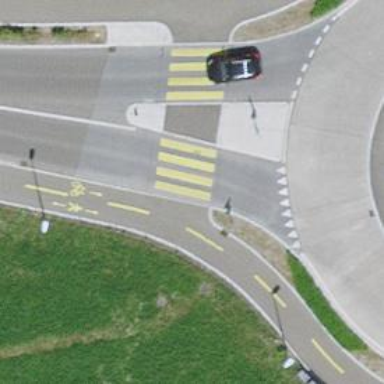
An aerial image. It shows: Traffic calming island.